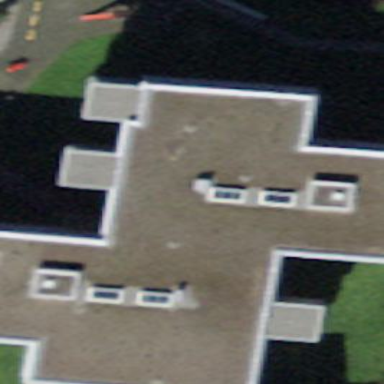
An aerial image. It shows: Image showing building with apartments.